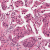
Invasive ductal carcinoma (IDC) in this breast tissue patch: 1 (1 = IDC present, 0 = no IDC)